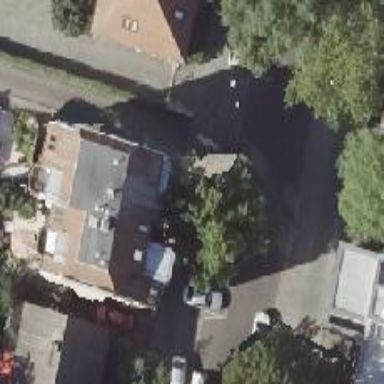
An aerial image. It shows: Building with double saltbox roof shape.